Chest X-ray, PA view. Patient: 16 years old, sex F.
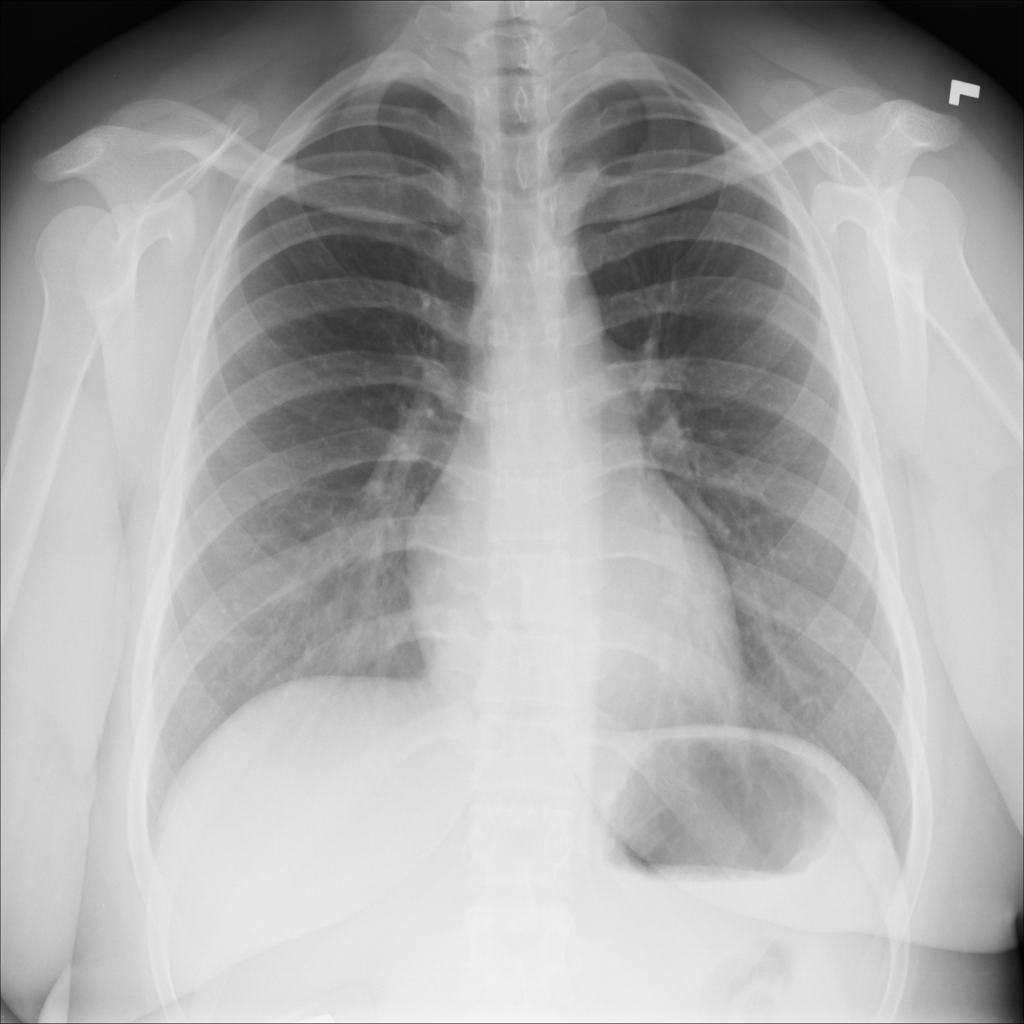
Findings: No Finding